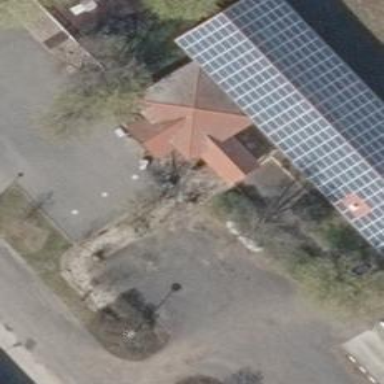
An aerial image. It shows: Restaurant.